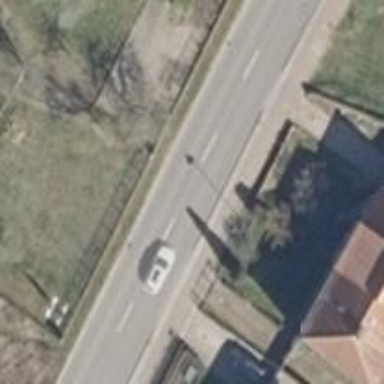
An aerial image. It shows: Secondary road with asphalt surface.